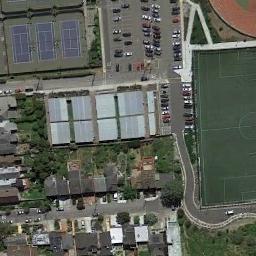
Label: tennis_court